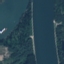
Label: River